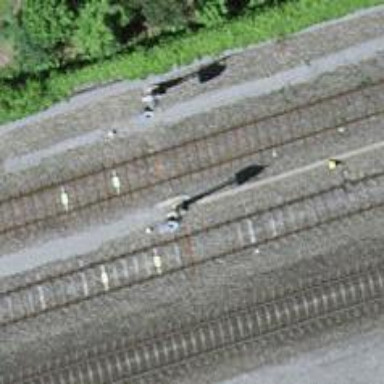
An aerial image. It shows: Railway signal.